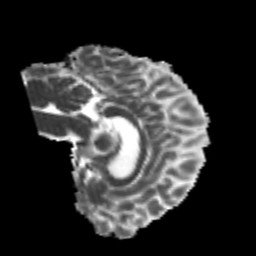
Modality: MD
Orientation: sagittal
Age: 23
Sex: male
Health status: healthy
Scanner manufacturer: philips
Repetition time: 7.388 s
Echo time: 0.08599 s